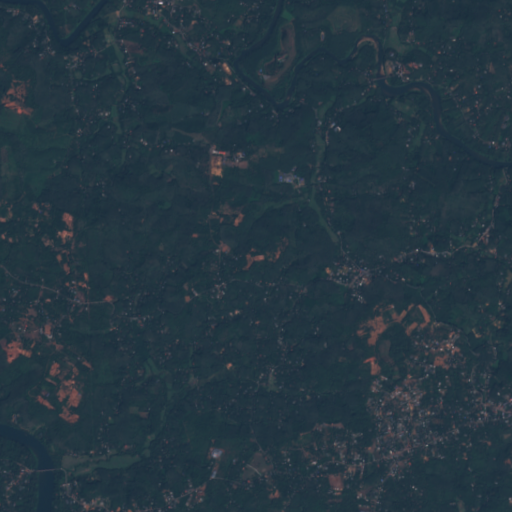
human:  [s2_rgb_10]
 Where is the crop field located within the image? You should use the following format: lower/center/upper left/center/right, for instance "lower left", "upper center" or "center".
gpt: The crop field is located in the upper right of the image.
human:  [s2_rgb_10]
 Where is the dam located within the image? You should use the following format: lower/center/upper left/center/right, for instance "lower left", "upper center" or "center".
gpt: The dam is located in the upper right of the image.
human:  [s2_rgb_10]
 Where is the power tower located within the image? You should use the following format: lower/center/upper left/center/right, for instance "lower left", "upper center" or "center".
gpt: The power tower is located in the left of the image.
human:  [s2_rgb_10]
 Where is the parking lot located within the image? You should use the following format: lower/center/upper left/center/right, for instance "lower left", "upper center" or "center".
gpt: There is no parking lot in the image.